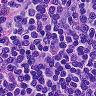
Metastatic tissue present: no